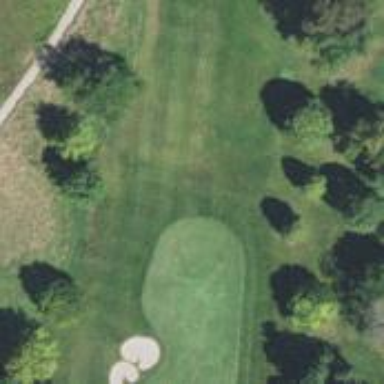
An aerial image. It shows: Golf hole.